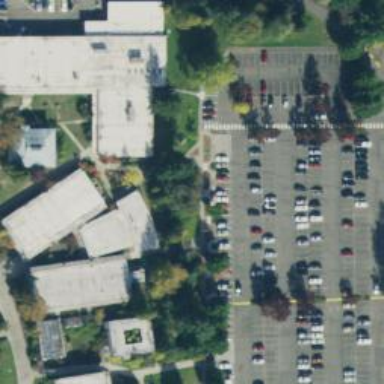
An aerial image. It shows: College building.